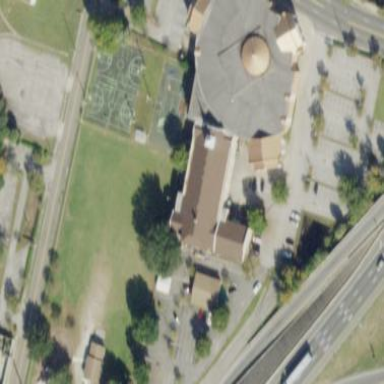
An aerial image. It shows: Building serving as place of worship.